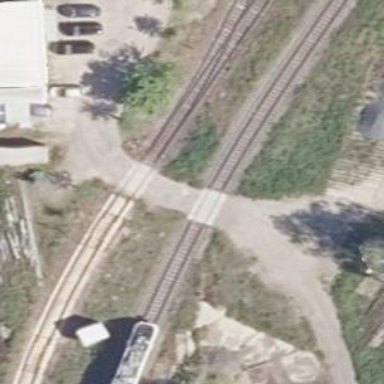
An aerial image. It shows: Level crossing along the railway.